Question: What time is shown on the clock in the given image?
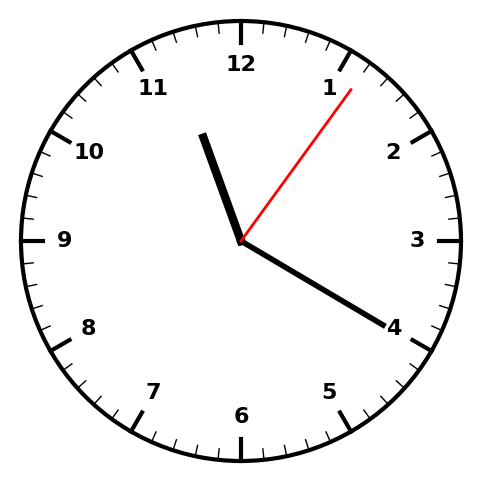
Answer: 11:20:06